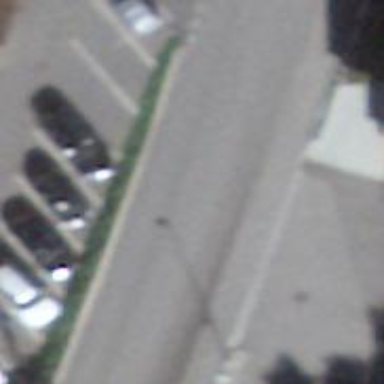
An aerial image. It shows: Bus stop along the road.